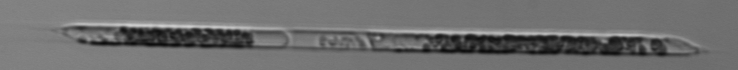
Label: Rhizosolenia